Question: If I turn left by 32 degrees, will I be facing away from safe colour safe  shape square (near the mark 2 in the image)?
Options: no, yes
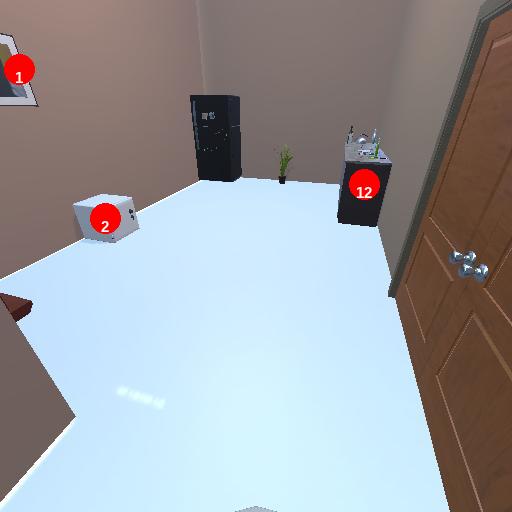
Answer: no